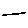
Label: line